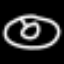
Label: donut